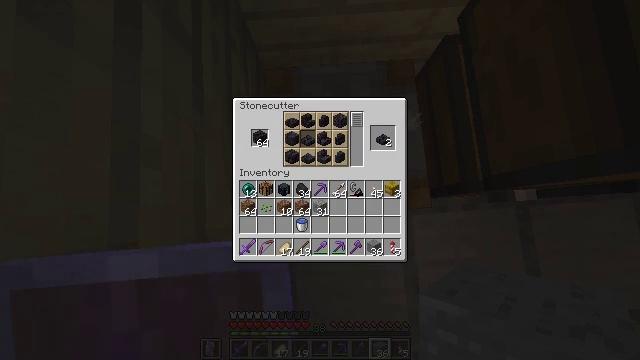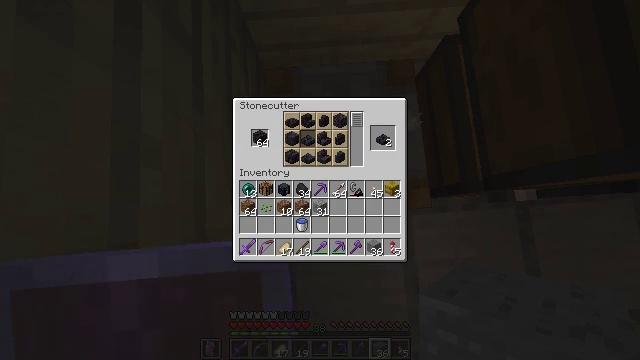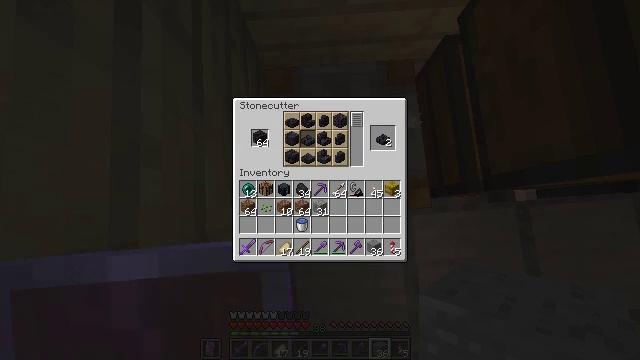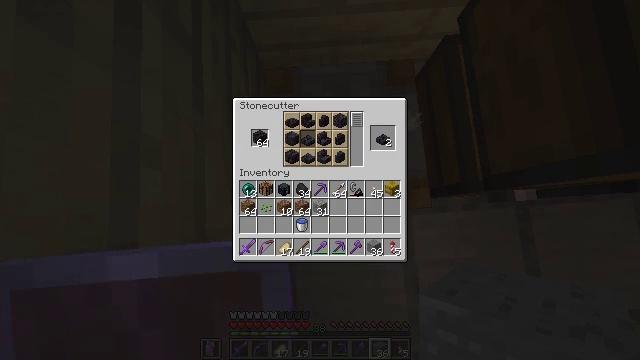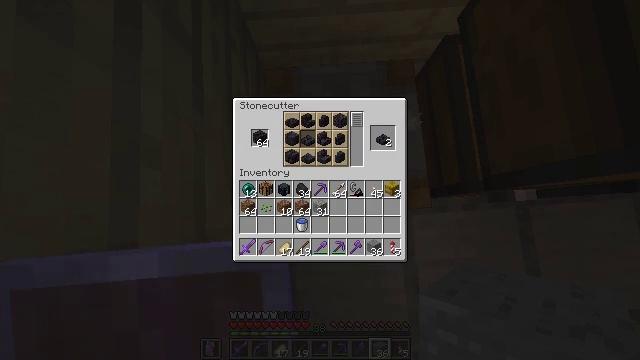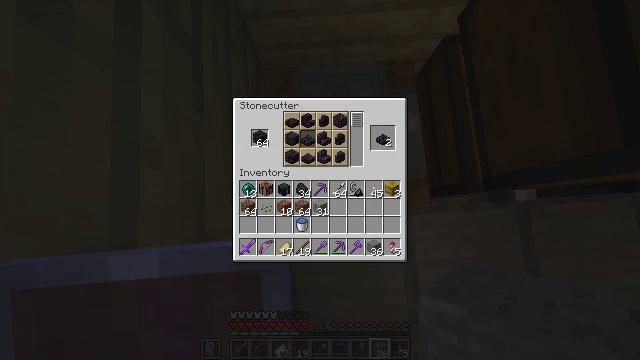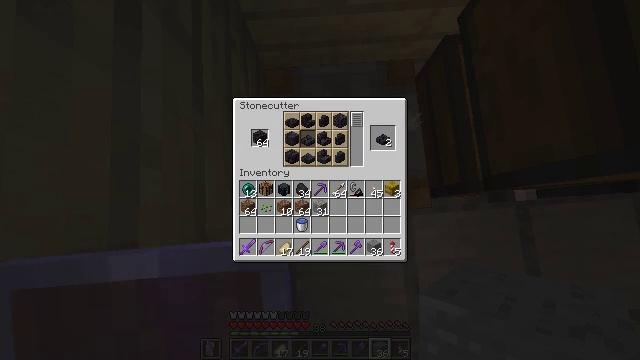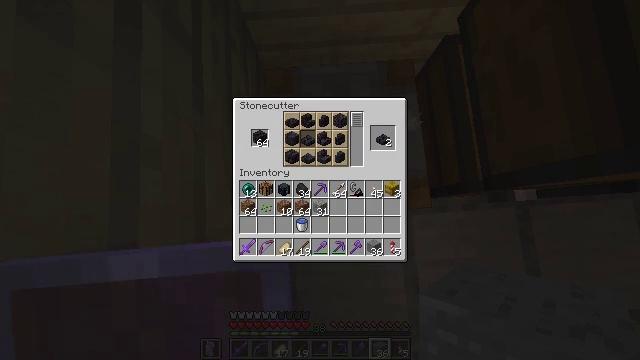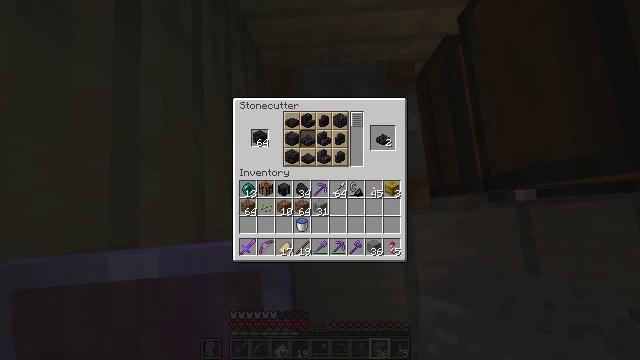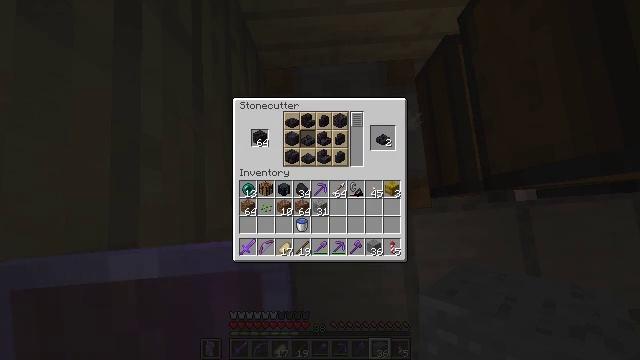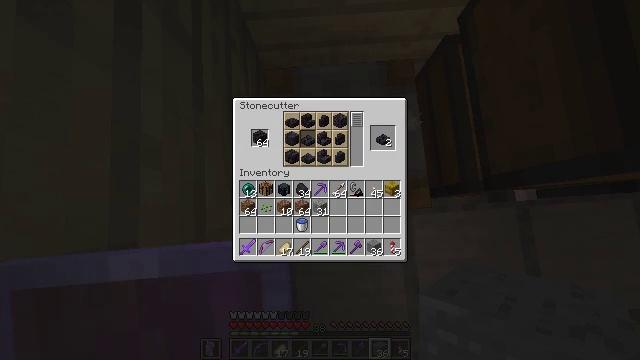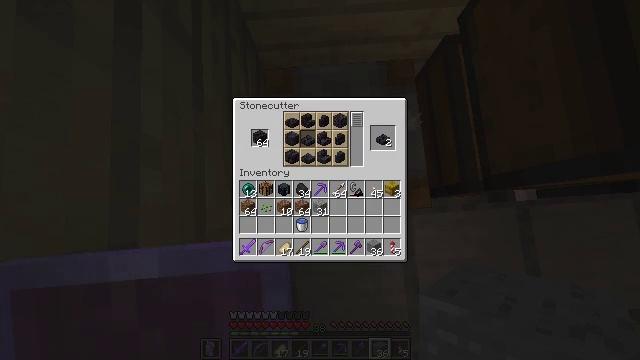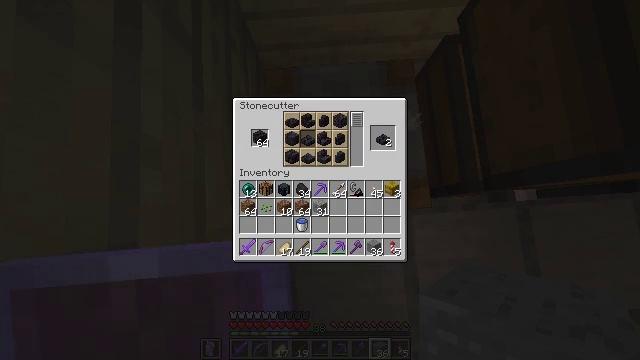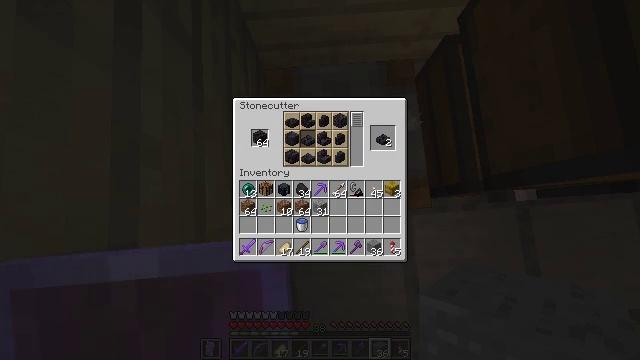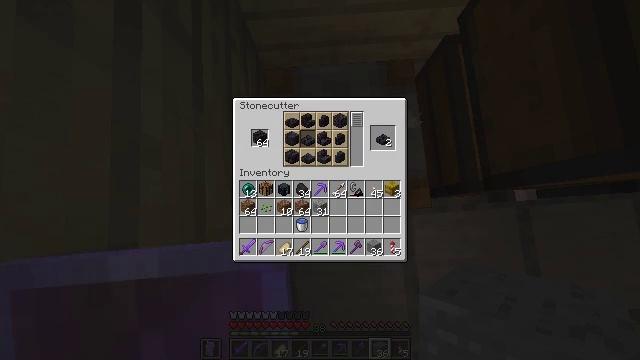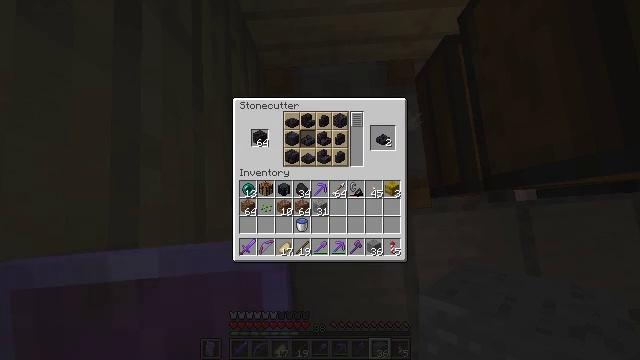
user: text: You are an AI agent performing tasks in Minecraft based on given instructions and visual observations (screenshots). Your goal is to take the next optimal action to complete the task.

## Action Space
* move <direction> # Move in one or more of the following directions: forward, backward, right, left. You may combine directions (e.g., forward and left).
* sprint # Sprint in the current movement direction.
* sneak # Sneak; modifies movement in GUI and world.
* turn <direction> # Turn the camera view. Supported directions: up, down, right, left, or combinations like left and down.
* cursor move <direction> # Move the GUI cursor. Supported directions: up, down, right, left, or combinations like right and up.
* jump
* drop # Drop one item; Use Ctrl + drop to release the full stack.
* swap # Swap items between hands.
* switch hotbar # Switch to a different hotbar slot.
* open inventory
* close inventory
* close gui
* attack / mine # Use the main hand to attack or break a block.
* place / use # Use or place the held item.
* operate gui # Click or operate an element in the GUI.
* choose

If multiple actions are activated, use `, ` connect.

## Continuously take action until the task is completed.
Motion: motion action
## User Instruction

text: Open the crafting table to create polished blackstone bricks.
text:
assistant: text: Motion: no_op
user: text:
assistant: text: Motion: no_op
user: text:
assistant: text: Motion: no_op
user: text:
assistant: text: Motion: attack / mine
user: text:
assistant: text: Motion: attack / mine
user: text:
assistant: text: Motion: attack / mine
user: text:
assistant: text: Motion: turn up
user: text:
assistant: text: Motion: turn up
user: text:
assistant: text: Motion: turn up
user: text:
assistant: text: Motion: no_op
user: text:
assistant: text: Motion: no_op
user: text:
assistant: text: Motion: no_op
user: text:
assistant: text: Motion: no_op
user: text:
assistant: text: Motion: no_op
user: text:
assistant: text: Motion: turn down
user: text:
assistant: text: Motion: no_op
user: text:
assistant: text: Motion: no_op
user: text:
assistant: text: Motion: no_op
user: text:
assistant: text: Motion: no_op
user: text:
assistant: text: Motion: attack / mine
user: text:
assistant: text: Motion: attack / mine
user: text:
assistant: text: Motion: attack / mine
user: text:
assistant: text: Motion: attack / mine
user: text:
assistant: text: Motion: attack / mine
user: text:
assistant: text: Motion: attack / mine
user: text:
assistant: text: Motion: attack / mine
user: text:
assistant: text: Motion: attack / mine
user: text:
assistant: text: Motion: turn down, attack / mine
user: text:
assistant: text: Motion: turn down, attack / mine
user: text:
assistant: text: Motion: attack / mine